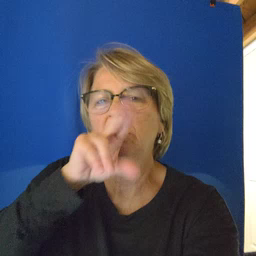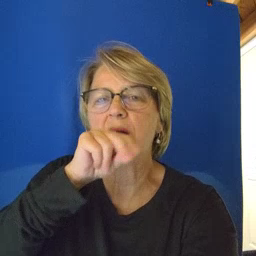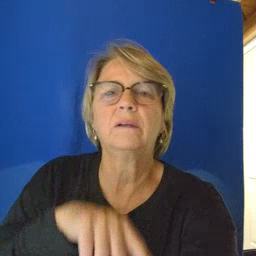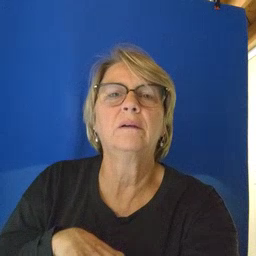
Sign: duck